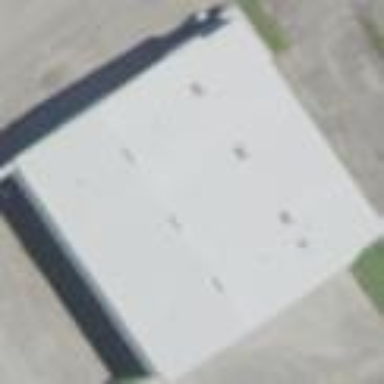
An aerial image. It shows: Hangar.